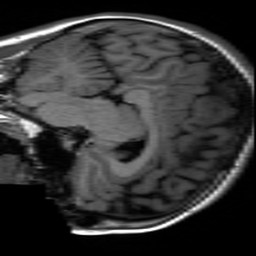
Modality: inplaneT1
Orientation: sagittal
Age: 17
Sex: female
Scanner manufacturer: ge
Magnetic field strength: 3 T
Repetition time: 2.499 s
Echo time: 0.02513 s